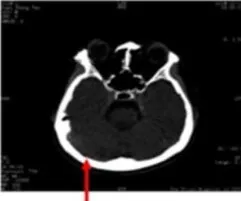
Computed tomography images obtained following hospitalization show high-density signals in the great cerebral vein (arrow in A), sagittal sinus (arrow in B,. . , torcular herophili (arrow in C), transverse sinus (arrow in E) (thrombus formation was not excluded). High-density signals were also observed in the cerebral falx (hollow arrow in C), leading us to consider subarachnoid hemorrhage.
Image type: radiology (ct)